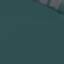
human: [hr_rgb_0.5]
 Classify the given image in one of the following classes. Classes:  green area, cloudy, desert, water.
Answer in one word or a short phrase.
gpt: water